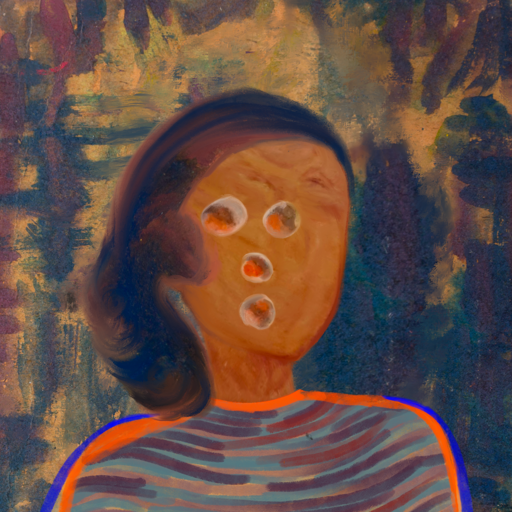
Background: InTheSun, Head And Neck Front: Pious_Lady, Face Front: Rupkatha, Bust: Experience, Hair Front: Mother_And_Son_Son, Head Accessory: Blank, Second Necklace: Blank, Necklace: Blank, Baby: Blank